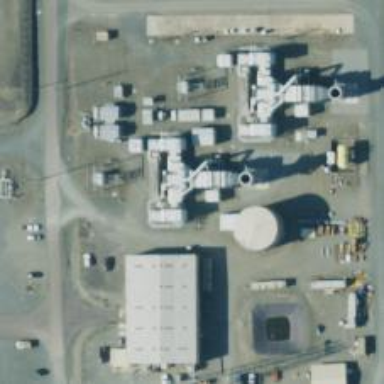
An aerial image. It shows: Gas turbine generator is in use.